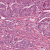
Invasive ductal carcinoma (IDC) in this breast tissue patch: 1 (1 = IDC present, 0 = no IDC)